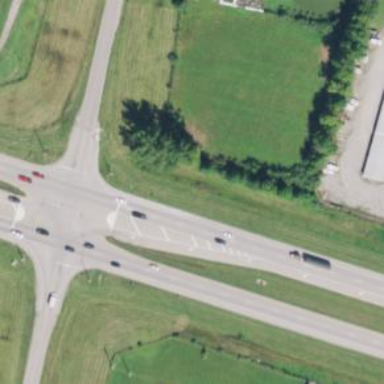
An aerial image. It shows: Trunk link highway.